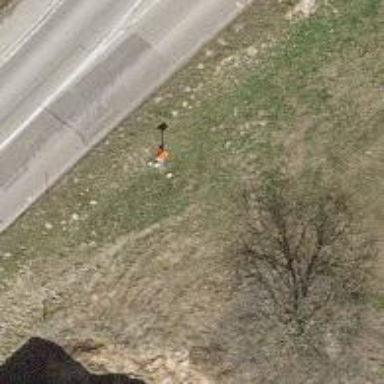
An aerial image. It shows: Pole with roofed pipeline marker.